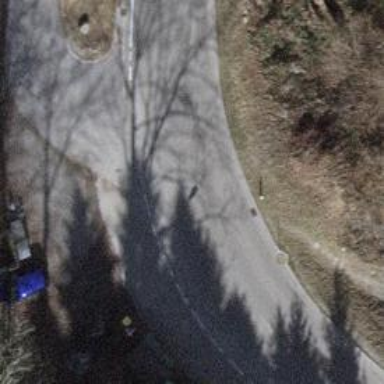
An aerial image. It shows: Paved tertiary road.